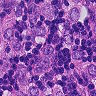
Metastatic tissue present: yes